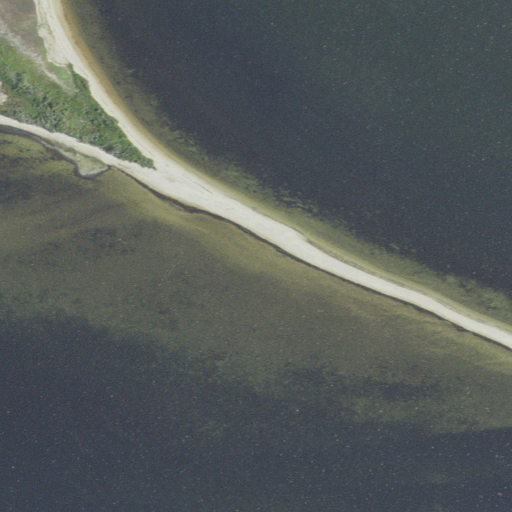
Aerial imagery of cape in Massachusetts named Swan Neck Point containing open water, herbaceous wetlands, and barren land